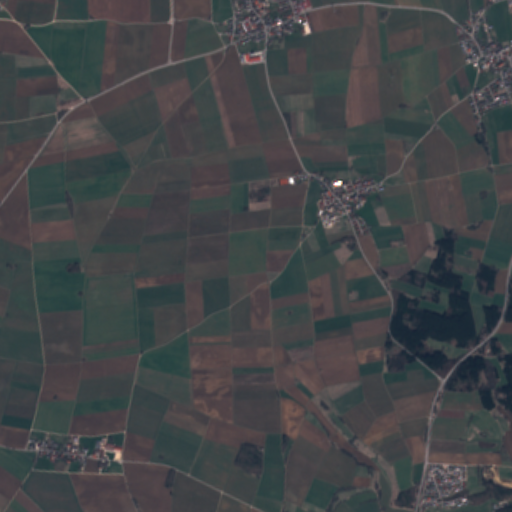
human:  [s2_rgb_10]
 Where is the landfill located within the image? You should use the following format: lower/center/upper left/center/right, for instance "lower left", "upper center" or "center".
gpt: The landfill is located in the lower right of the image.
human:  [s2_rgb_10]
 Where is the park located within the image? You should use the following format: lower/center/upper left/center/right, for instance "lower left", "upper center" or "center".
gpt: The park is located in the upper center of the image.
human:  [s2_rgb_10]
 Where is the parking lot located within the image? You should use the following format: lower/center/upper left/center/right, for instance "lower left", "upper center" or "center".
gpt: The parking lot is located in the upper right of the image.
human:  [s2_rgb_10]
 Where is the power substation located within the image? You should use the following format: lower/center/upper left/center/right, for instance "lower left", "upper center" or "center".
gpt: The power substation is located in the upper right of the image.
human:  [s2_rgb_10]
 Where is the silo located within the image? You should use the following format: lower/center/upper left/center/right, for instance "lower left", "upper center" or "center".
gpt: The silo is located in the upper center of the image.
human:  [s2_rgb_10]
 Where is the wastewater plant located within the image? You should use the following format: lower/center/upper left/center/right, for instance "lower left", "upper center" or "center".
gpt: The wastewater plant is located in the lower right of the image.
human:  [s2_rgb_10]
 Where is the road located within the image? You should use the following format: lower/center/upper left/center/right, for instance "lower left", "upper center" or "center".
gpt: There is no road in the image.